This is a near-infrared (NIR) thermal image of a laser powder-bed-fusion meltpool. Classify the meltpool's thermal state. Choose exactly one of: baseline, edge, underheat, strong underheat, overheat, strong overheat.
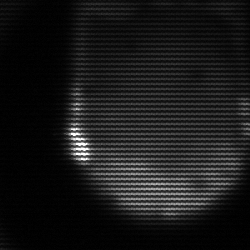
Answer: edge